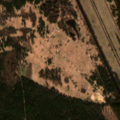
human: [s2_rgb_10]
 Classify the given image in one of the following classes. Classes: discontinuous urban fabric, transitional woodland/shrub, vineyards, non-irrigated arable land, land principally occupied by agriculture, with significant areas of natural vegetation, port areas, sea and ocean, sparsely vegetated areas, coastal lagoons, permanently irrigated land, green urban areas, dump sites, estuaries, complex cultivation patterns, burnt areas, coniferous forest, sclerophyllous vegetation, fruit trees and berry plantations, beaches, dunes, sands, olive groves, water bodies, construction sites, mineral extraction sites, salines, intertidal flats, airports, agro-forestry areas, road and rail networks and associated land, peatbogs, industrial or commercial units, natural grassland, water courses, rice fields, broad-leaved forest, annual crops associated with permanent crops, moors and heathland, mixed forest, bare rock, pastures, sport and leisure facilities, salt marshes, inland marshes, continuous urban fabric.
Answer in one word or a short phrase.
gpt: pastures, complex cultivation patterns, coniferous forest, mixed forest, transitional woodland/shrub, sparsely vegetated areas